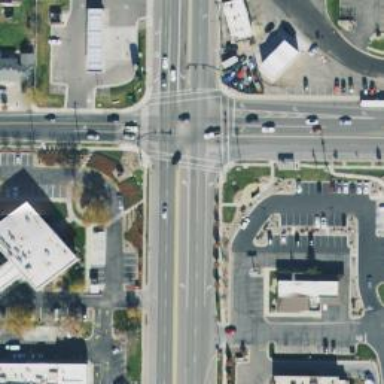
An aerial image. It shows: Crossing on the road with line markings.